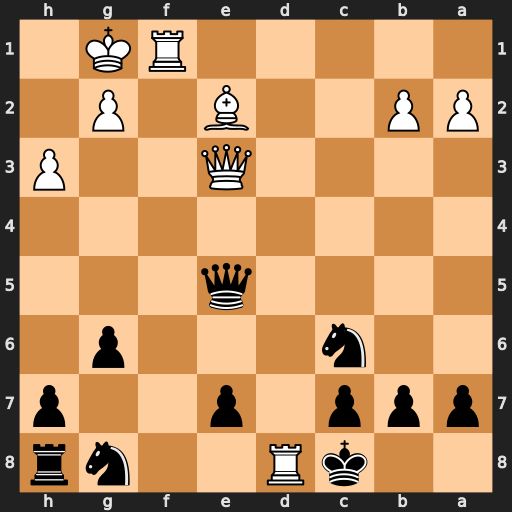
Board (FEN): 2kR2nr/ppp1p2p/2n3p1/4q3/8/4Q2P/PP2B1P1/5RK1
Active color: b
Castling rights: -
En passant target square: -
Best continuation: Kxd8 Rf8+ Kd7 Qxe5 Nxe5